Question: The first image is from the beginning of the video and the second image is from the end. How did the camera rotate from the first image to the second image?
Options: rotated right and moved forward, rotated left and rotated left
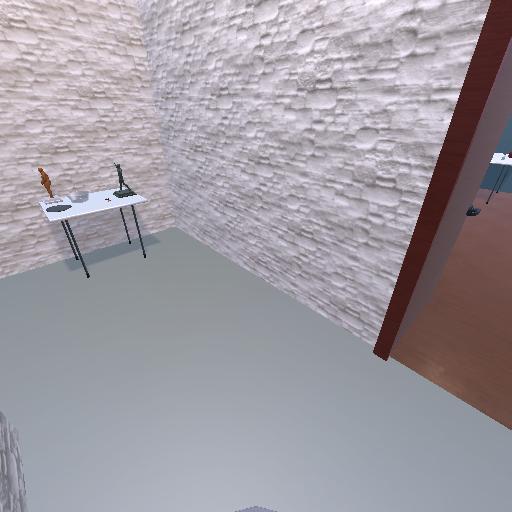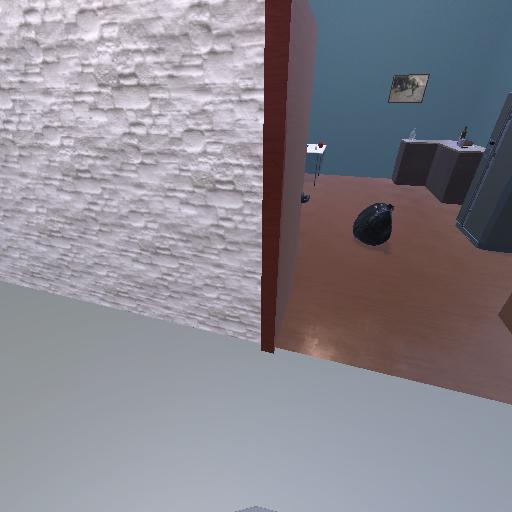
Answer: rotated right and moved forward